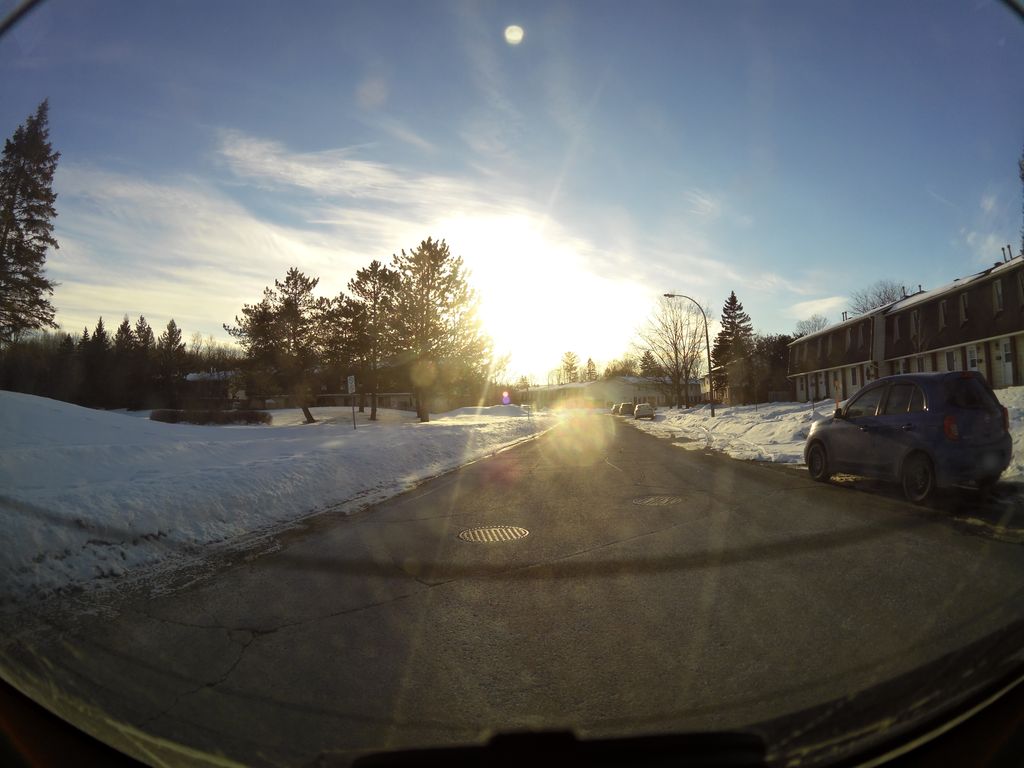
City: ottawa-gatineau